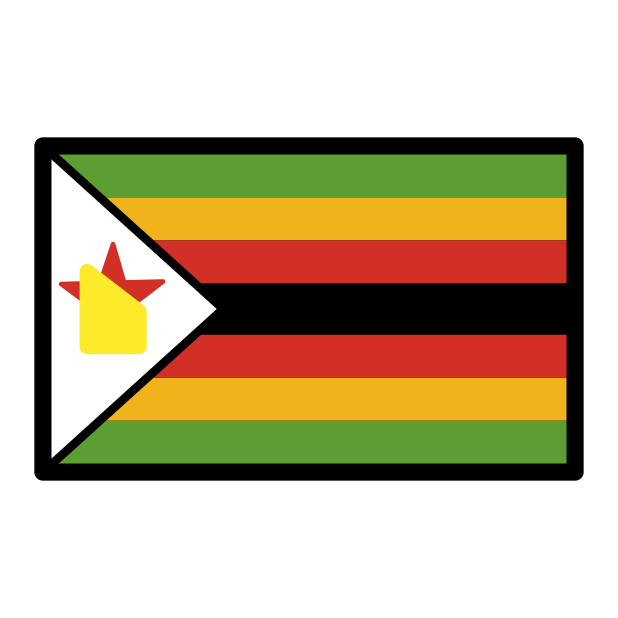
flag: Zimbabwe